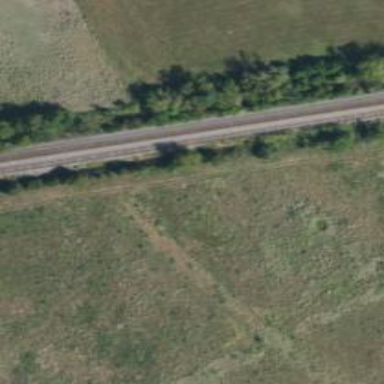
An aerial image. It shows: Railway siding with rails.